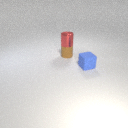
small brown rubber cylinder below small red metal cylinder